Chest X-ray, PA view. Patient: 37 years old, sex M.
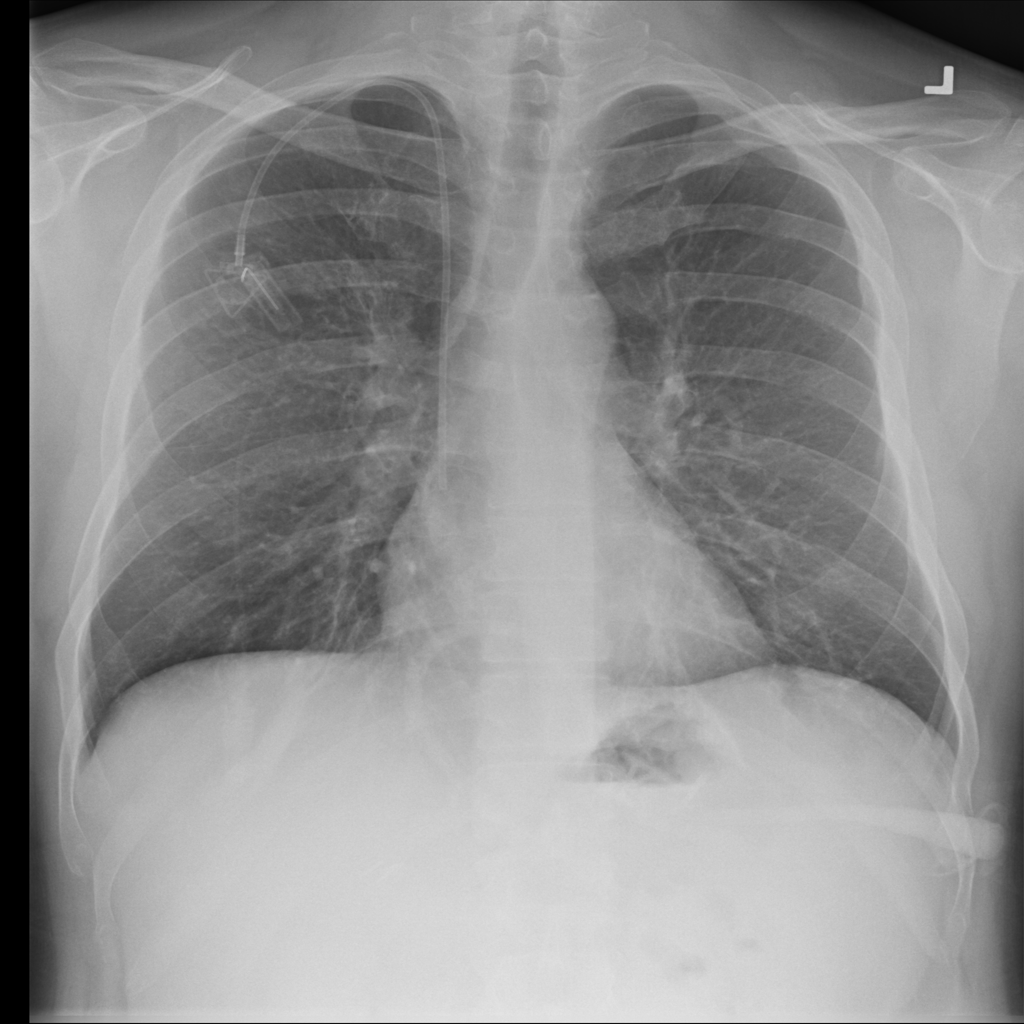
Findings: Infiltration